Interaction volume radius: 5 \u00c5
Interaction volume height: 20 \u00c5
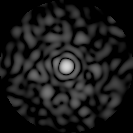
Disorder parameter: 0.7832